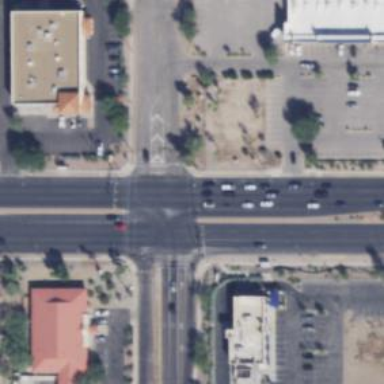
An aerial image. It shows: Marked crossing on the road.